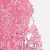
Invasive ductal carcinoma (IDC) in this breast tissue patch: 1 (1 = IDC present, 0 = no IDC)